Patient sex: F
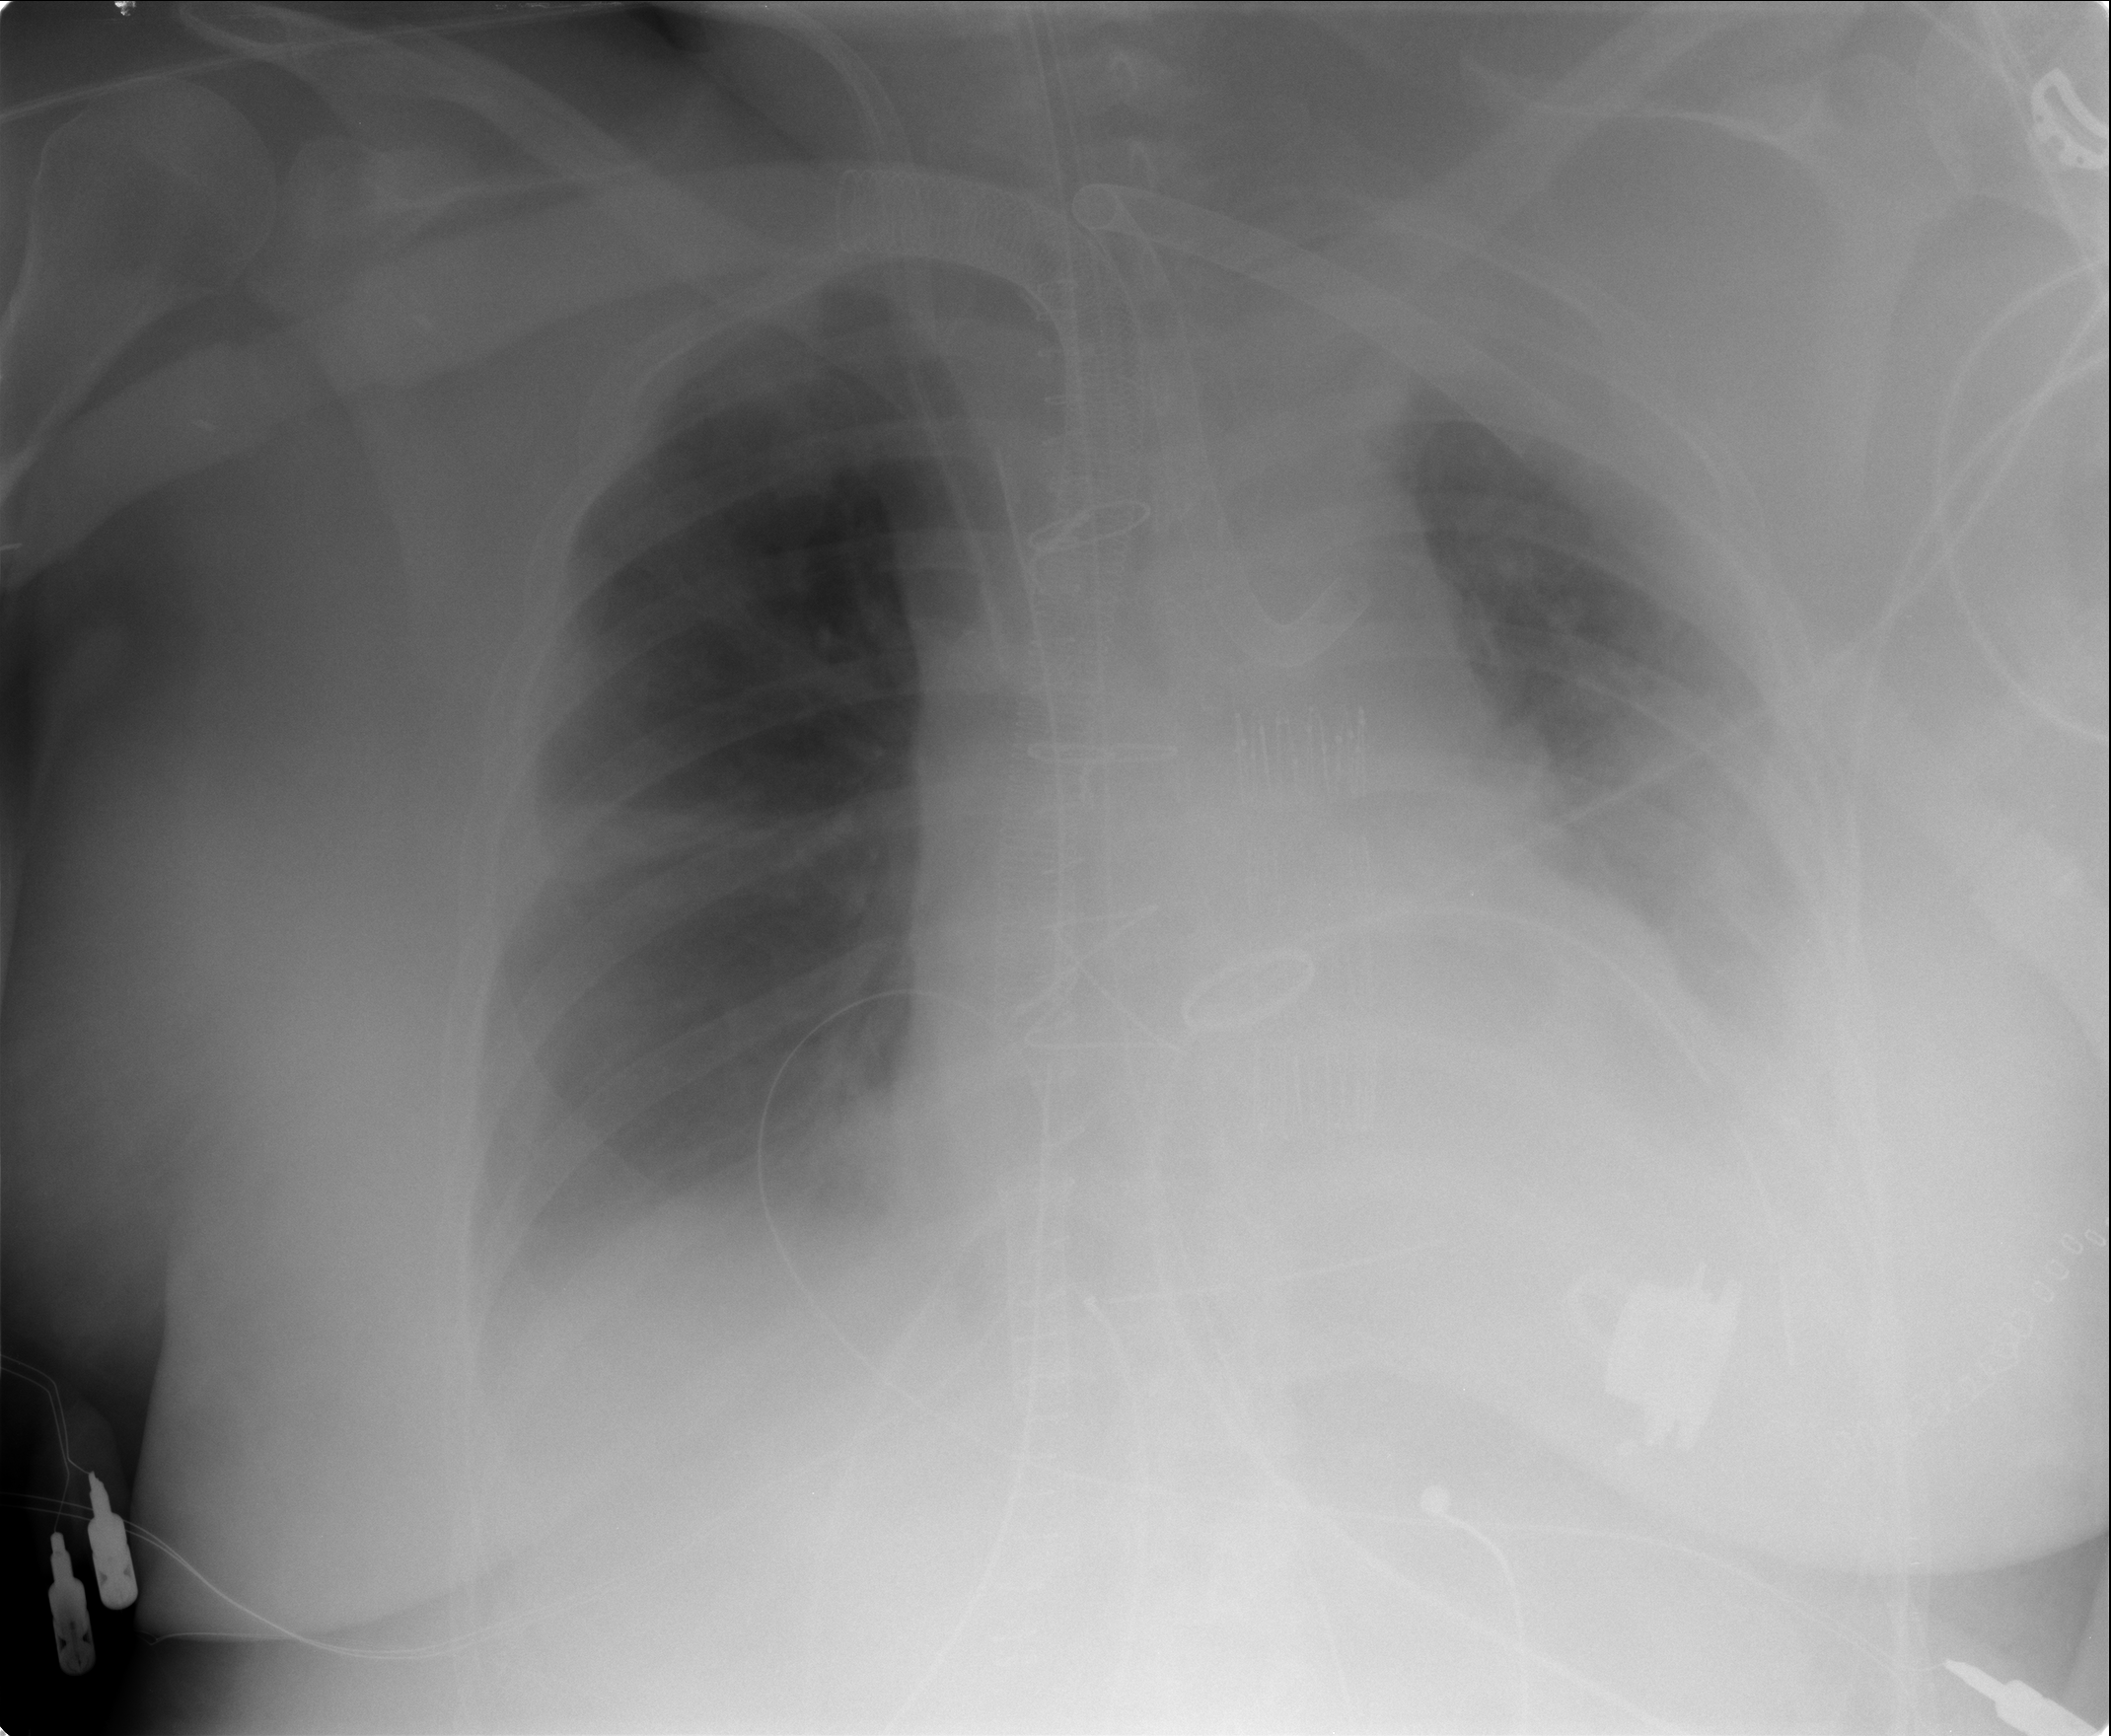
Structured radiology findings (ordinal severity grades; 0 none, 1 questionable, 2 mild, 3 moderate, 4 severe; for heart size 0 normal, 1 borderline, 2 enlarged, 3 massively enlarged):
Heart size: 2
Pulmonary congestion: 0
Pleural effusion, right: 2
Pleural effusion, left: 3
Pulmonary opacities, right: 0
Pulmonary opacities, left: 0
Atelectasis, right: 2
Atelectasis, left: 3